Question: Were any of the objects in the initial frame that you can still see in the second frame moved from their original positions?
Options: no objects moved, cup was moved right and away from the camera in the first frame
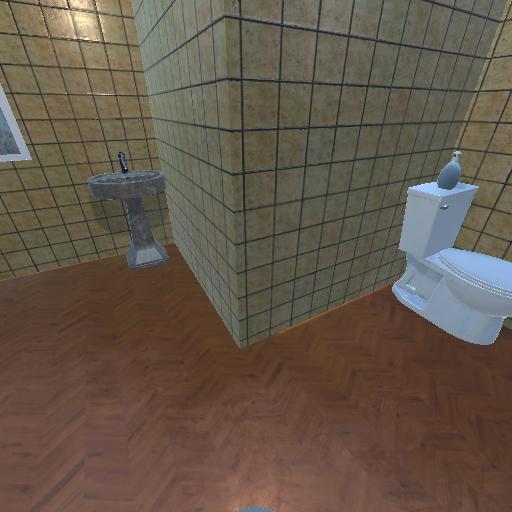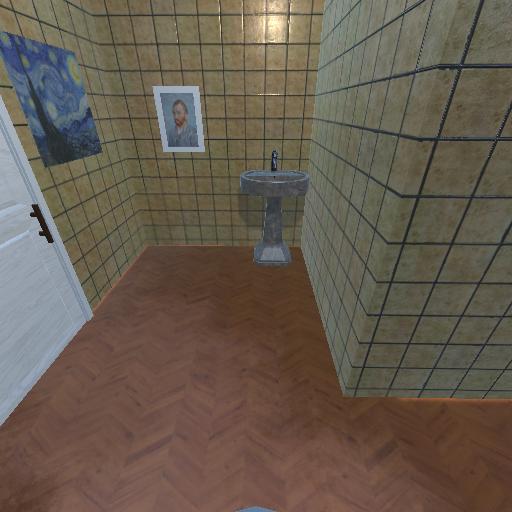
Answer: no objects moved